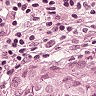
Metastatic tissue present: yes